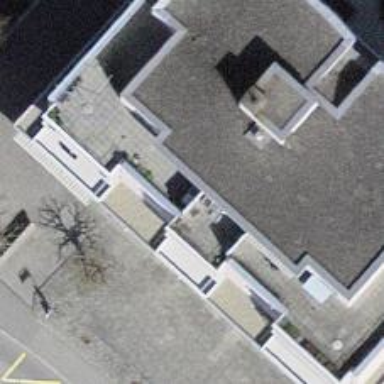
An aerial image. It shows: Restaurant.